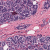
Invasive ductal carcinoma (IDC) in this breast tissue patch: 0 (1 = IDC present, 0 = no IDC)